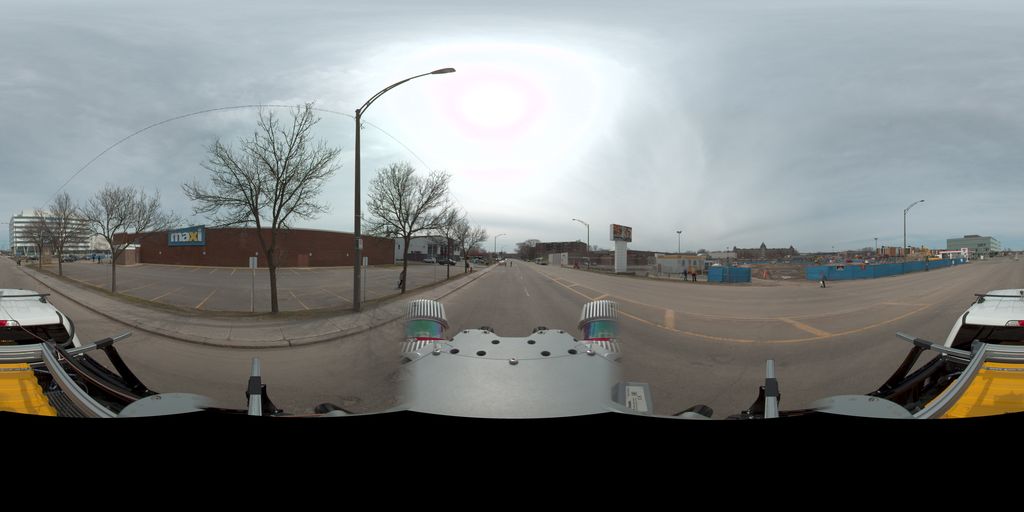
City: quebec_city